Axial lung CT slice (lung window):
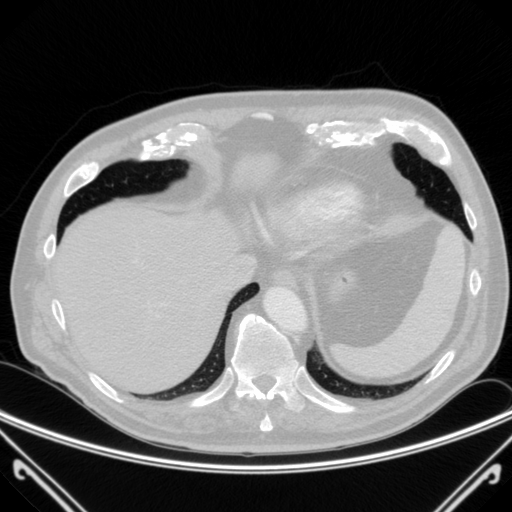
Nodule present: no